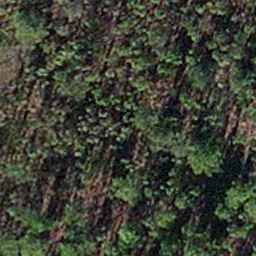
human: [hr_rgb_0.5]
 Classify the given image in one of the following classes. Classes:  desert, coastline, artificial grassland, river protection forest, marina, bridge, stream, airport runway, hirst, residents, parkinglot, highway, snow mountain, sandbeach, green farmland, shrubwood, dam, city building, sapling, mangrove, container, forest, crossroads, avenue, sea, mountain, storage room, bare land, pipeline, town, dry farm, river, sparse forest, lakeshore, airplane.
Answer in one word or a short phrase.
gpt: sapling